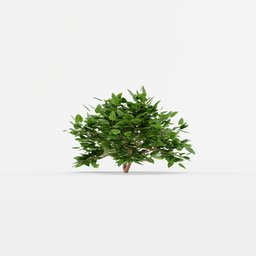
Label: nature